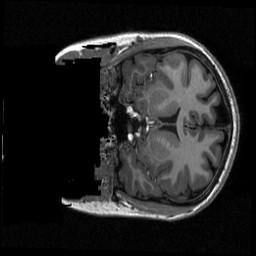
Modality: T1w
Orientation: coronal
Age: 26
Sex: female
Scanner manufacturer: siemens
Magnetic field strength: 3 T
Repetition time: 2.3 s
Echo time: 0.00298 s